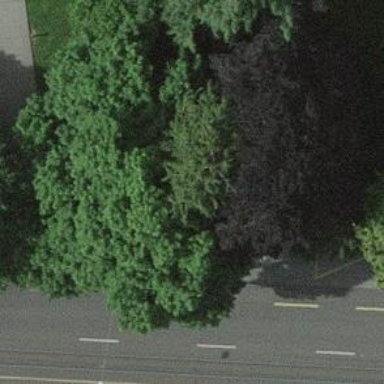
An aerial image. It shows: Broadleaved deciduous tree located in park.